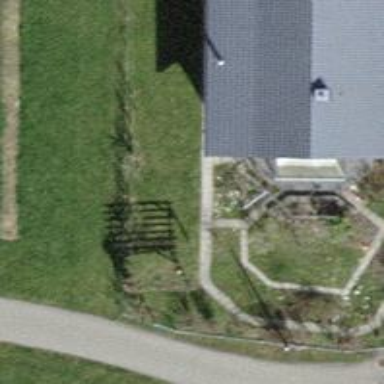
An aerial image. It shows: Detached building with gabled roof.